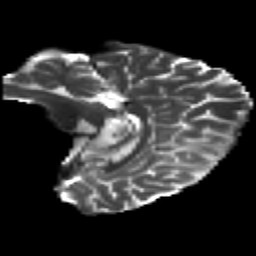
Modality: T2w
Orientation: sagittal
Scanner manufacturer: ge
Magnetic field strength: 3 T
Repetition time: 8.8 s
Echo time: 0.085 s